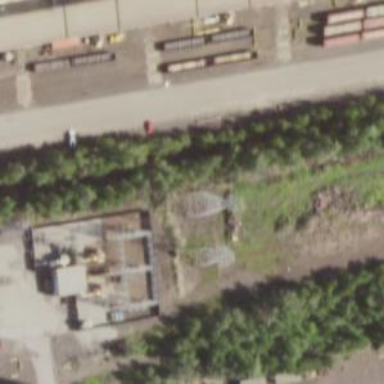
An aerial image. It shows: Lattice structure tower used for power transmission.